Chest X-ray. View position: PA
Patient age: 62
Patient sex: F
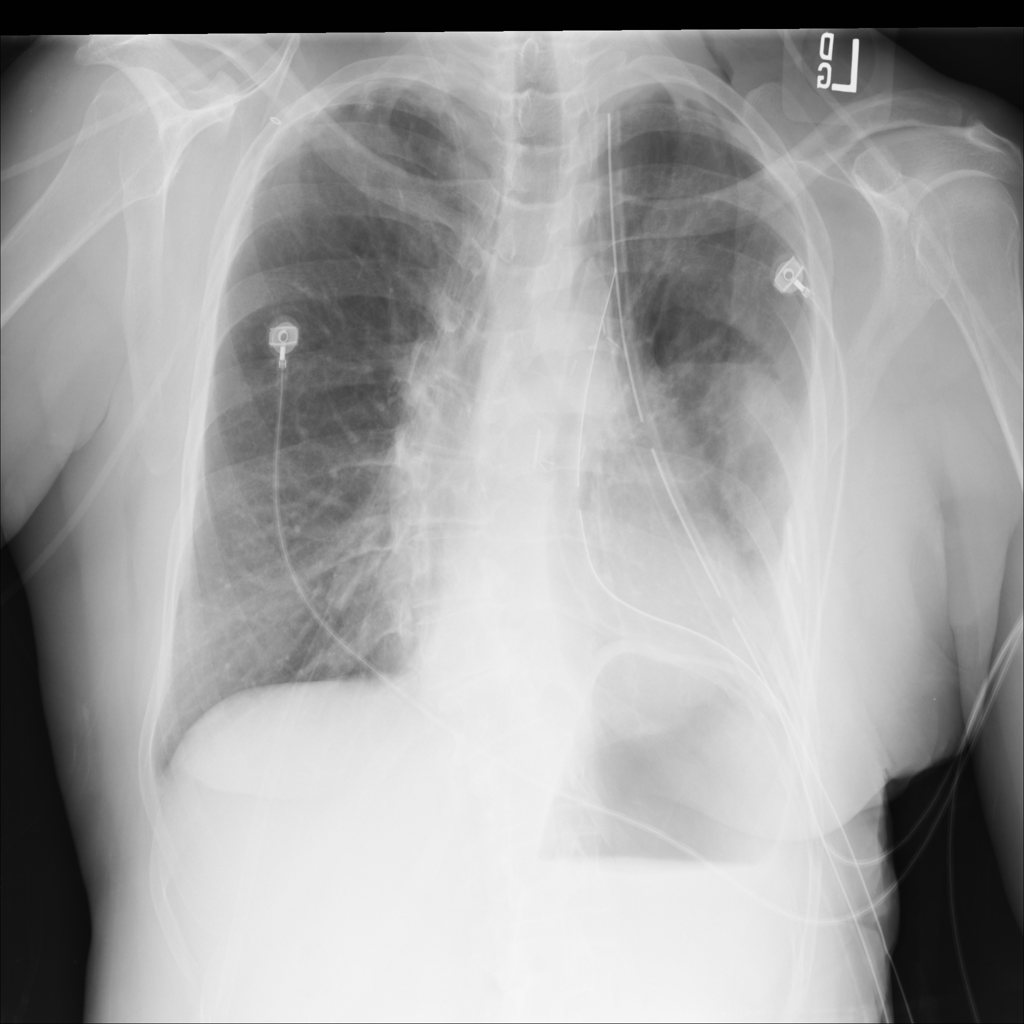
Finding: Pneumothorax